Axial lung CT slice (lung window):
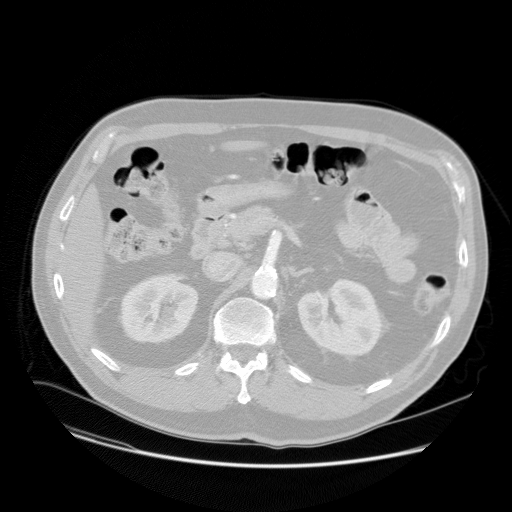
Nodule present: no